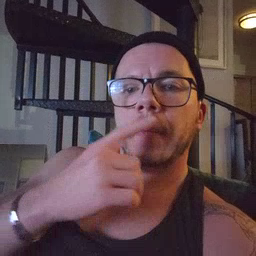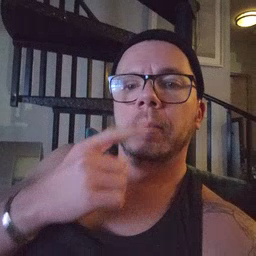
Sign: mouth